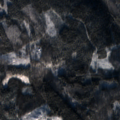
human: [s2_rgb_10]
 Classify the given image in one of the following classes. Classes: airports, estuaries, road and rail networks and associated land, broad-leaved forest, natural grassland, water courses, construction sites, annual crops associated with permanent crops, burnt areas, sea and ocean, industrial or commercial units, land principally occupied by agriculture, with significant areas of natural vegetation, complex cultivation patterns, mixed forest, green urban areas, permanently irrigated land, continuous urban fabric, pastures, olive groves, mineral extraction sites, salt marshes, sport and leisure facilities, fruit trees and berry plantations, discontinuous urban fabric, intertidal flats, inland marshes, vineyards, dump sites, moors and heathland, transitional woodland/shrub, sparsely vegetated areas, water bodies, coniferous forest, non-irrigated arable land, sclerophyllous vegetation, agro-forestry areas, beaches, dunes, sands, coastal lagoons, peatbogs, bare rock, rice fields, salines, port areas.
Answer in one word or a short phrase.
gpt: broad-leaved forest, coniferous forest, mixed forest